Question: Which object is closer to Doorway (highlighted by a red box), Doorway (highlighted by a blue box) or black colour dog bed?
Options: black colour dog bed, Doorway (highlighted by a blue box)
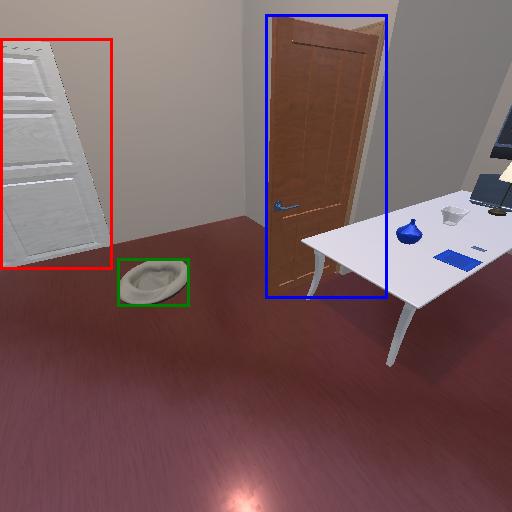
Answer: black colour dog bed